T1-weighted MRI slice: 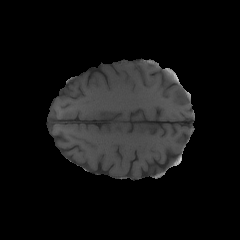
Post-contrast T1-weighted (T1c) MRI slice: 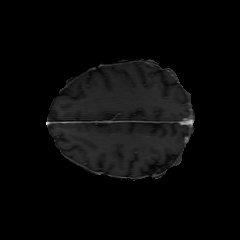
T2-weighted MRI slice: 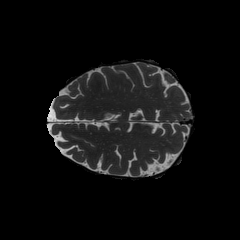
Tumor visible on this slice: no